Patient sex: M
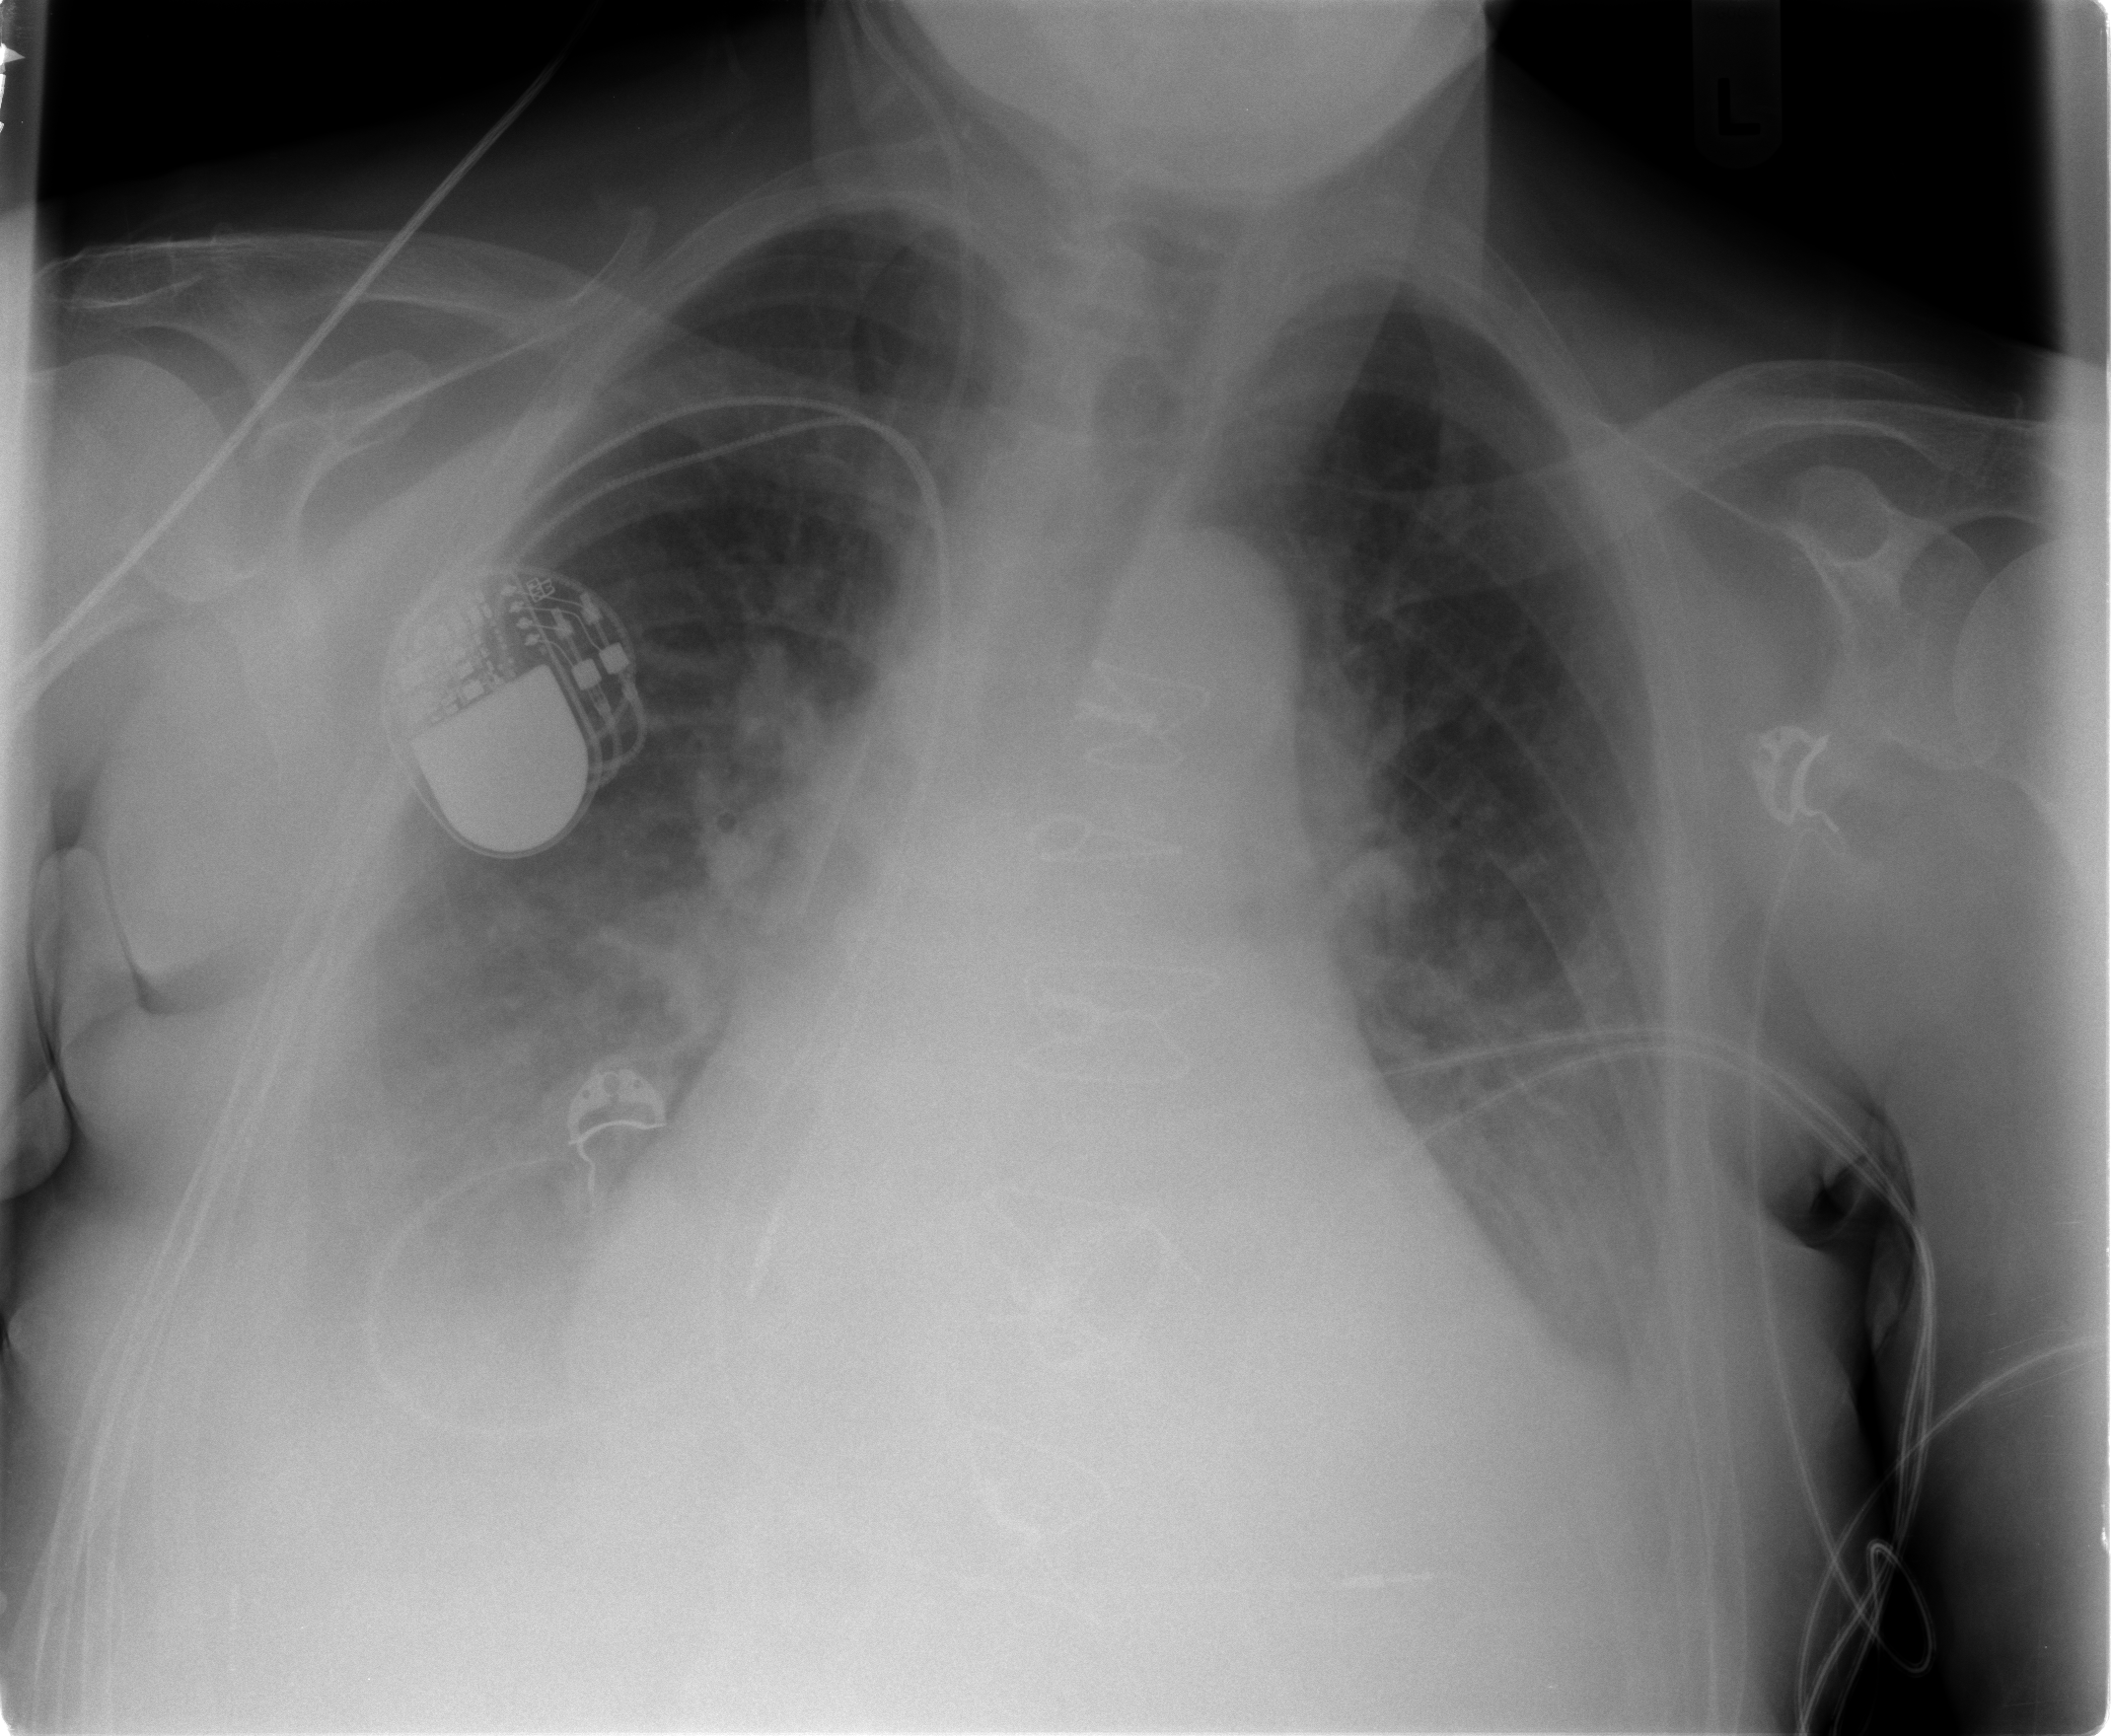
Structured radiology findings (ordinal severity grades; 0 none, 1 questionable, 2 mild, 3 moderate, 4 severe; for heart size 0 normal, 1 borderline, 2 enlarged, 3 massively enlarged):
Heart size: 2
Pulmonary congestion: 3
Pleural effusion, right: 3
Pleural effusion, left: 2
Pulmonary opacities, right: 2
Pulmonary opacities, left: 2
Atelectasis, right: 3
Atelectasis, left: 2